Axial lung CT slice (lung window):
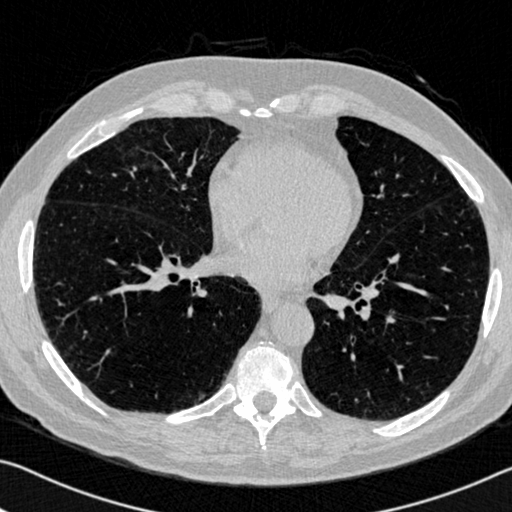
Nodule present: no